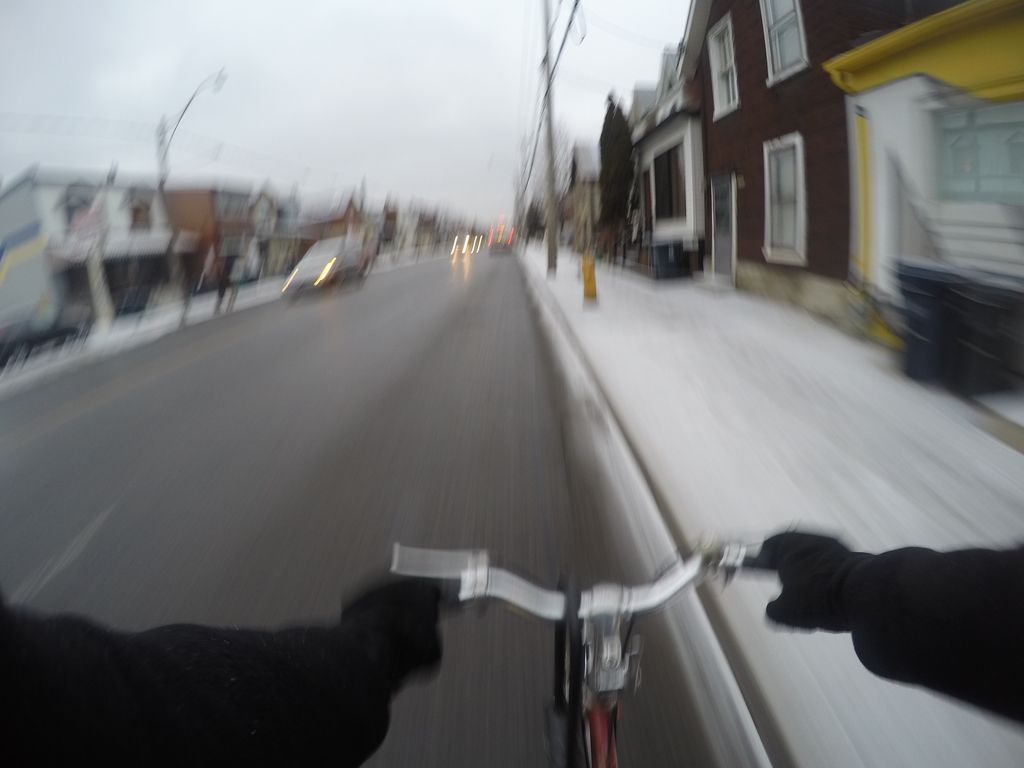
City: toronto